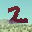
Label: 2